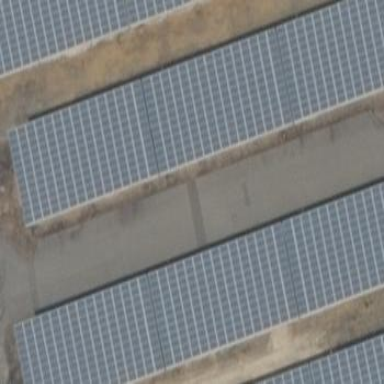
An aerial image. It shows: Garage with solar power generator using photovoltaic technology.